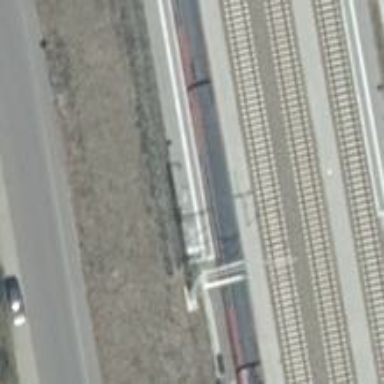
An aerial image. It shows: Electrified rail siding with contact line.